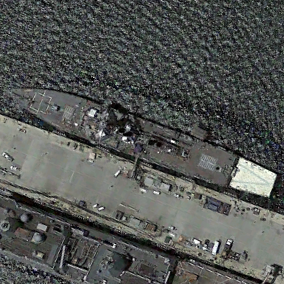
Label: destroyer